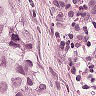
Metastatic tissue present: yes